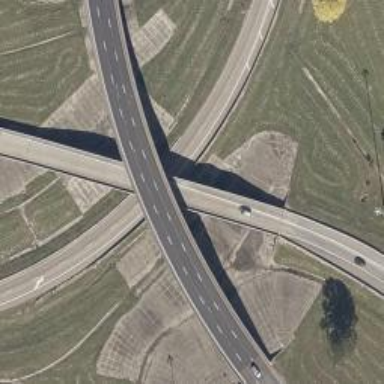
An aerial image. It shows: Motorway bridge.